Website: walmart
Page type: stored-credit-cards
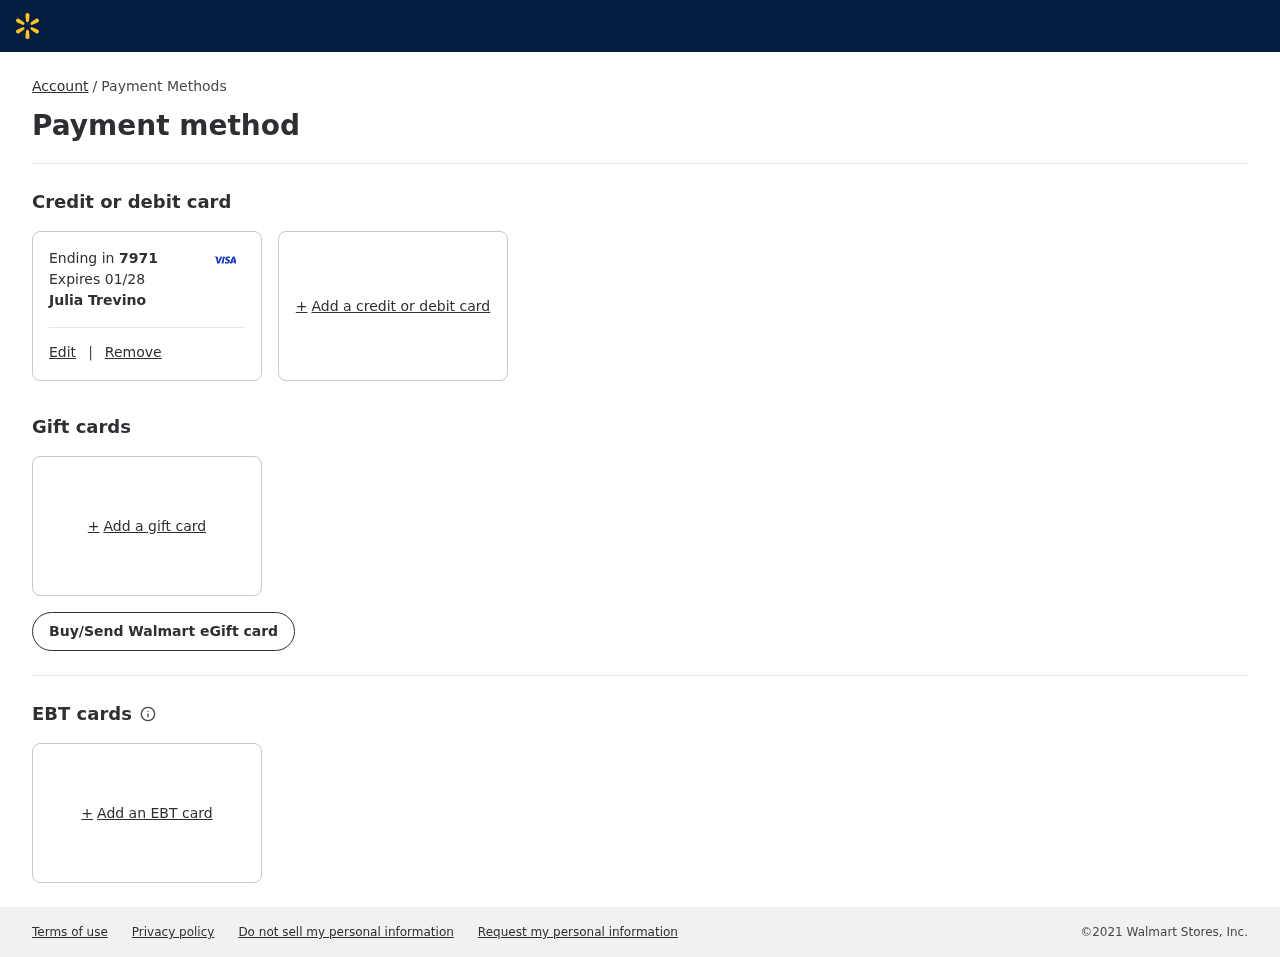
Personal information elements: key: PII_CARD_EXPIRY
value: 01/28
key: PII_CARD_LAST4
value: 7971
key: PII_FULLNAME
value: Julia Trevino